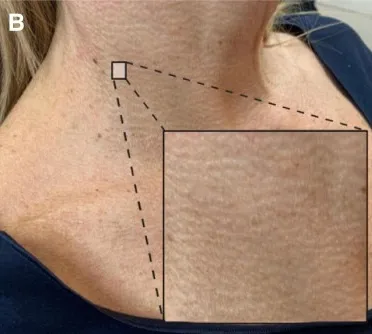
A 53-year-old female patient presenting with "bumpy neck skin. Orthogonal view with magnified inset showing raised, hypopigmented bumps characteristic of Birt-Hogg-Dube syndrome.
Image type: medical_photograph (skin_photograph)